Aerial crown-view tile of a tropical tree (Barro Colorado Island, Panama), acquired 20240611:
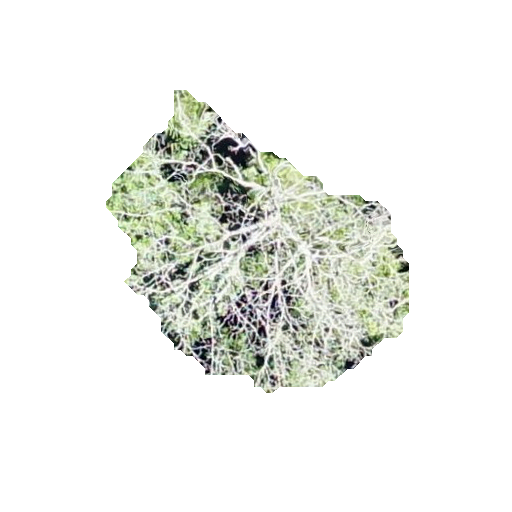
Species: Tabebuia rosea
GBIF accepted scientific name: Tabebuia rosea
Crown area: 87.681 m²